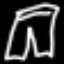
Label: pants